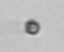
Label: nanoplankton_mix